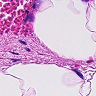
Metastatic tissue present: no